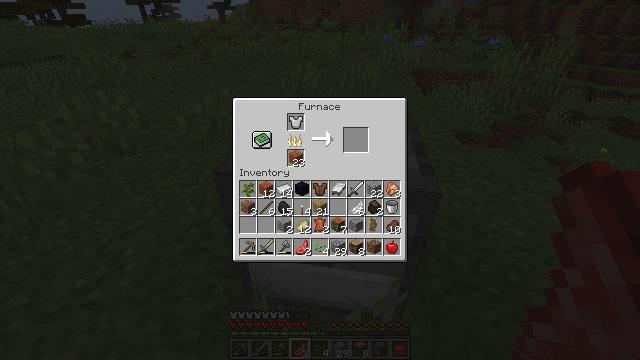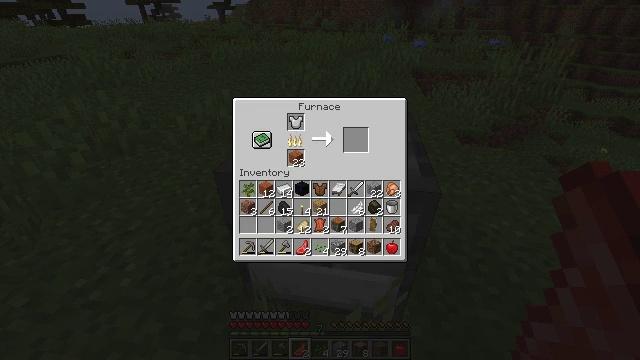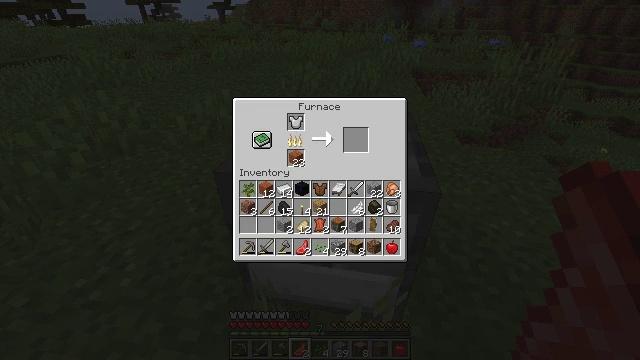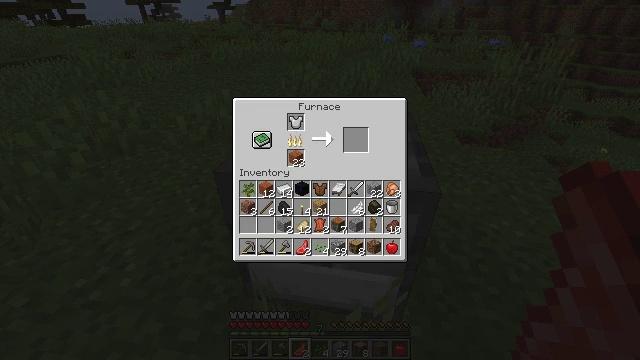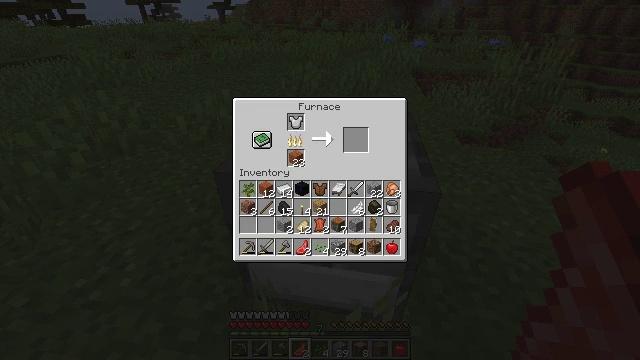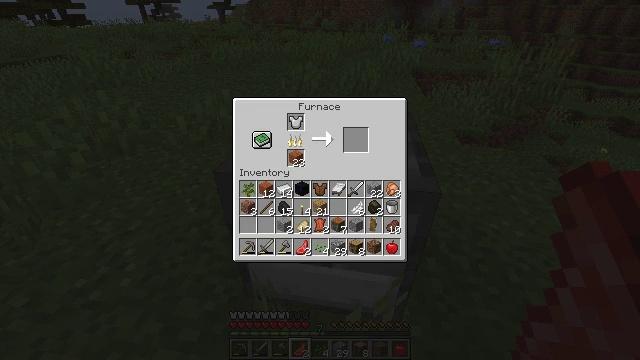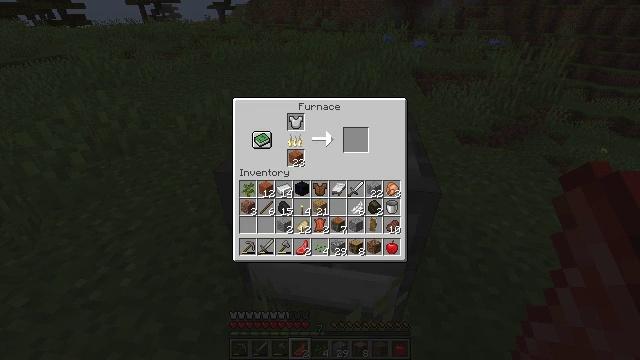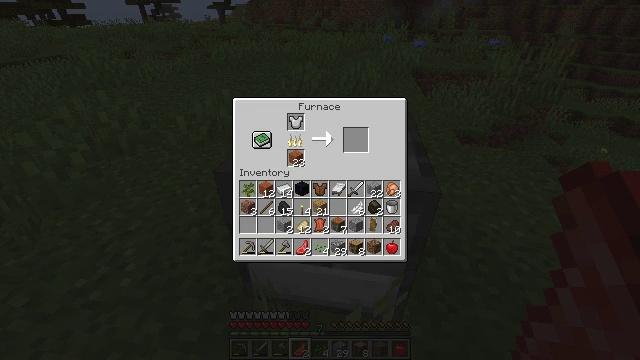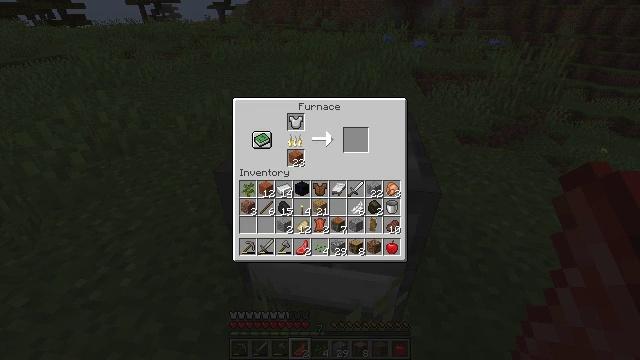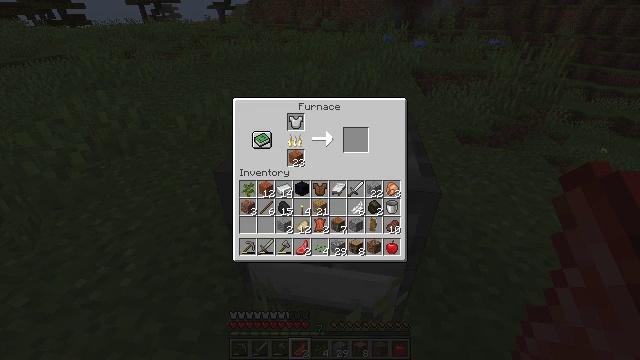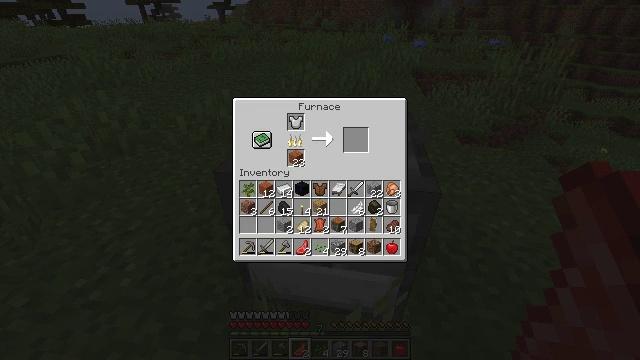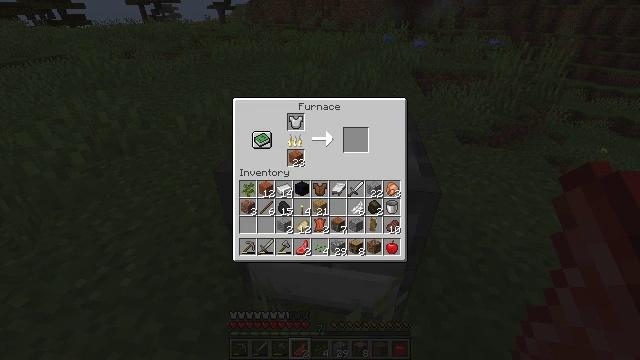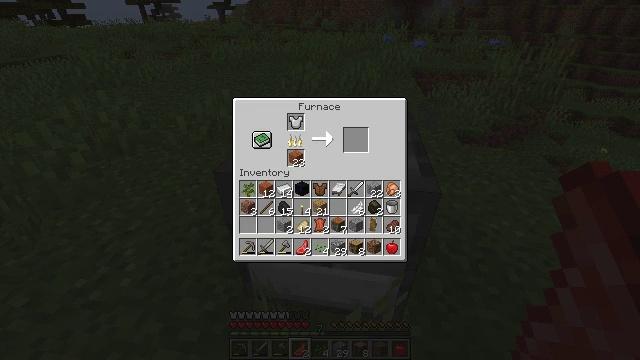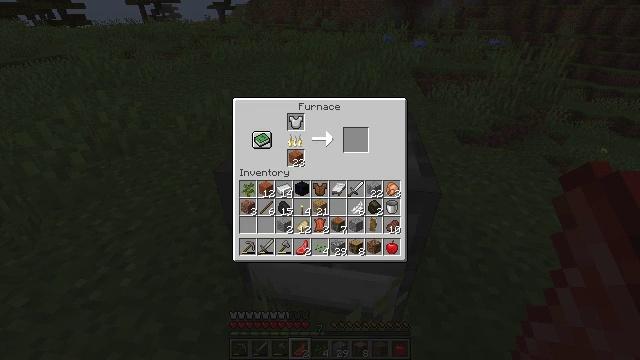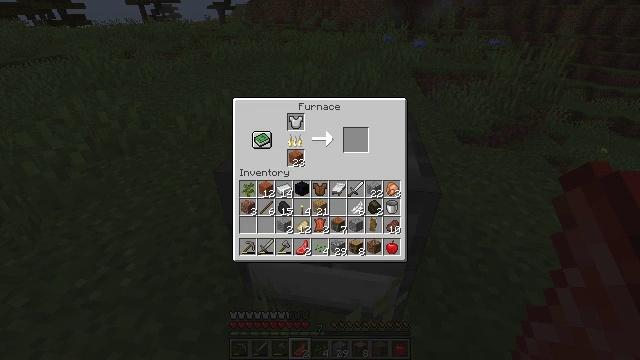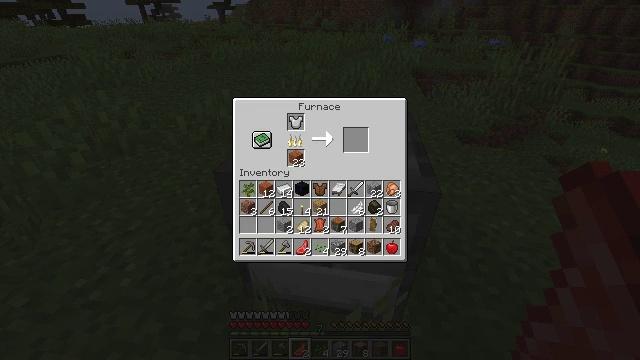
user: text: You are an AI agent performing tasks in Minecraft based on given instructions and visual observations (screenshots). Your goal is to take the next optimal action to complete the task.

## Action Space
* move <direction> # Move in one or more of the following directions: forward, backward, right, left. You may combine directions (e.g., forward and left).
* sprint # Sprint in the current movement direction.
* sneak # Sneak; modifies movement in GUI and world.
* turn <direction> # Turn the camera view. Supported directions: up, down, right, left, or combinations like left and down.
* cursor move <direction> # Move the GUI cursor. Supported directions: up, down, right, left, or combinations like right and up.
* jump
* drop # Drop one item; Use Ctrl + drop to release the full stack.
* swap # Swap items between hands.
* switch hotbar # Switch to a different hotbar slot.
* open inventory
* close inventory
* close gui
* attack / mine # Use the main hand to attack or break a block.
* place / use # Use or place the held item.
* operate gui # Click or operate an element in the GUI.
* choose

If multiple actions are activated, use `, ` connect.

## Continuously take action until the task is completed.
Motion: motion action
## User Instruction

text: Craft iron nugget in the crafting table.
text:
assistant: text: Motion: no_op
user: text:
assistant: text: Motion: no_op
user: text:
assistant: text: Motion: no_op
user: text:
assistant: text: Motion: no_op
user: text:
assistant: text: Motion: no_op
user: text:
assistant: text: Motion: no_op
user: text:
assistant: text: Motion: no_op
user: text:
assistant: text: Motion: no_op
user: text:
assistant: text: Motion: no_op
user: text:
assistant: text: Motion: no_op
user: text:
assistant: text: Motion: no_op
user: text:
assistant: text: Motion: no_op
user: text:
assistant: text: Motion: no_op
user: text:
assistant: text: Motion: no_op
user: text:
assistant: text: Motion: no_op
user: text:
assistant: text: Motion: no_op
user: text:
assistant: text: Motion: no_op
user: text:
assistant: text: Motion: no_op
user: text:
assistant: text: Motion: no_op
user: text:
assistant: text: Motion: no_op
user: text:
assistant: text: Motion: no_op
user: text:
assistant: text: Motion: no_op
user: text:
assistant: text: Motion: no_op
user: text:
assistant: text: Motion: no_op
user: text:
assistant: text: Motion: no_op
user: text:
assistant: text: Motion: no_op
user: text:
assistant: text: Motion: no_op
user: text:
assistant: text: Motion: no_op
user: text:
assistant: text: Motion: no_op
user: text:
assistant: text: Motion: no_op